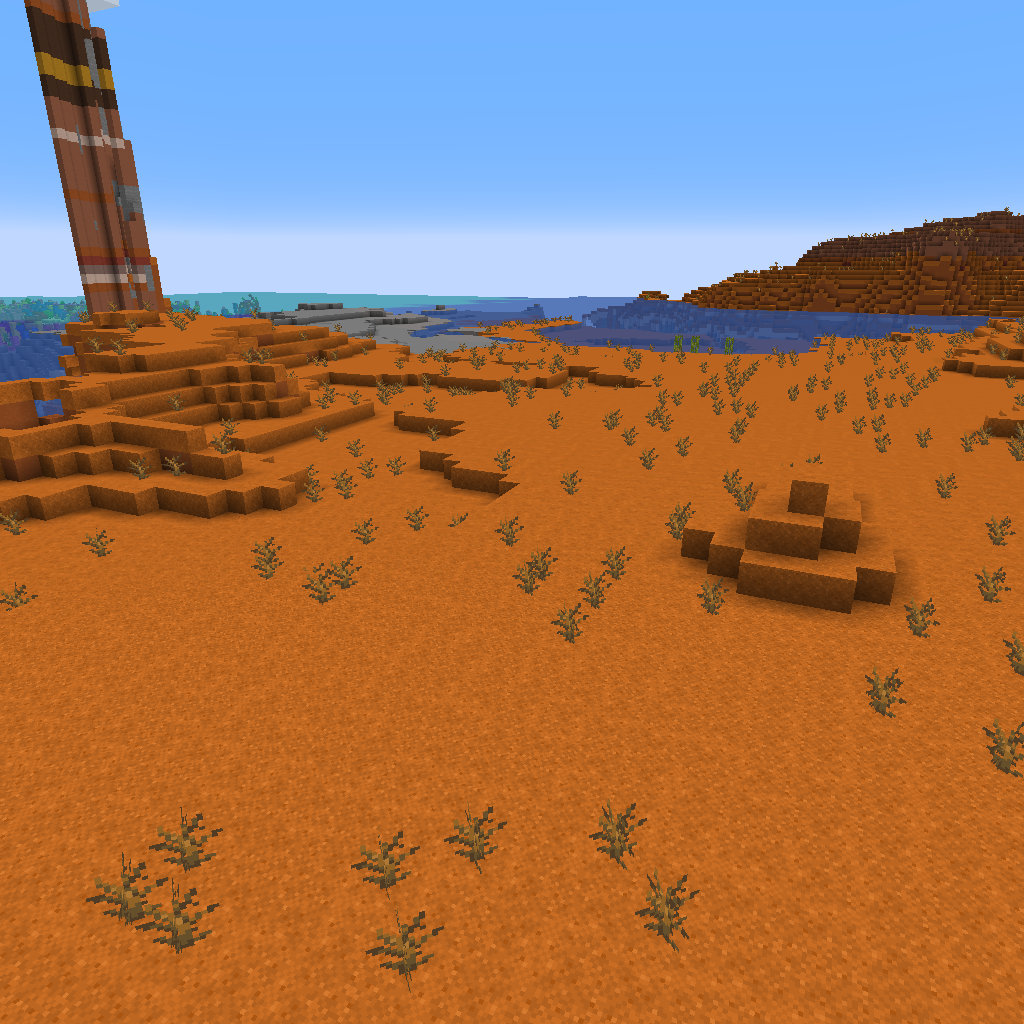
badlands biome with desert bushes with ocean in background